Question: I would like to use 'UITableViewCellStyleValue2' but I would like to prevent creating a custom cell. However, I would like to increase the size of the 'textLabel' size.
When I input the text for the 'textLabel's, it sometimes is too short. The 'sizeToFit' doesn't either work here.
The result after I input my text:

I have also tried to log the current size but don't get any useful details:
I did:
'''
NSLog(@"Label frame: %f %f %f %f", cell.textLabel.frame.origin.x, cell.textLabel.frame.origin.y, cell.textLabel.frame.size.width, cell.textLabel.frame.size.height);
'''
And got:
> 2011-10-24 10:33:51.084 checkout[68350:fb03] Label frame: 0.000000
0.000000 0.000000 0.000000
I also tried overwriting the size, but that didn't work:
'''
[cell.textLabel setFrame:CGRectMake(10.0f, 14.0f, 205.0f, 15.0f)];
'''
How can I increase the size?
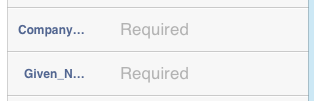
Answer: The default 'UILabel *textLabel' in a 'UITableViewCell' is heavily managed.
The simplest way to get around this issue is to add a label of your own to the cell (which you needn't have a subclass to do). You can use a 'tag' to access the label later in order to modify it's text at a later point, and your label will still exist if/when you 'dequeueReusableCellWithIdentifier' assuming that you create it with said identifier.